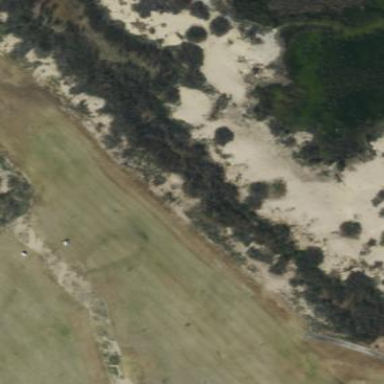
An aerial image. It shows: Rough grassy area used for golf.